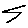
Label: zigzag